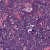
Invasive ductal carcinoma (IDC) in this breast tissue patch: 0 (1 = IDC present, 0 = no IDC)